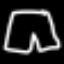
Label: pants